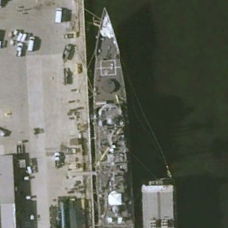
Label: cruiser